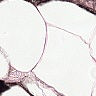
Metastatic tissue present: no